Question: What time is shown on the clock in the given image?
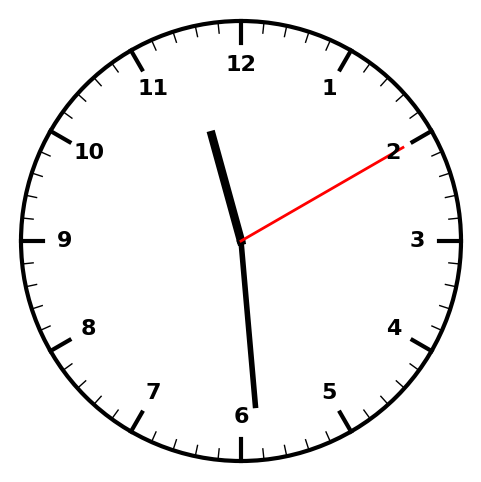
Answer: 11:29:10